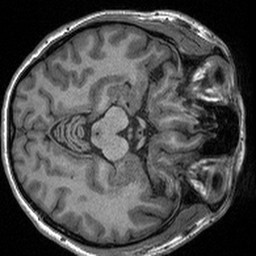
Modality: T1w
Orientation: axial
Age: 36
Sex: female